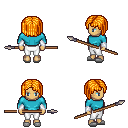
a pixel art fantasy rpg character, female body template, human, tanned skin, teal long-sleeve shirt, white pants, light blonde pageboy hairstyle, white cloth bracers, white slippers, spear, four views (front, back, left, right), 2x2 character sprite sheet, small pixel art, hard edges, no anti-aliasing